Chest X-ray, PA view. Patient: 33 years old, sex M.
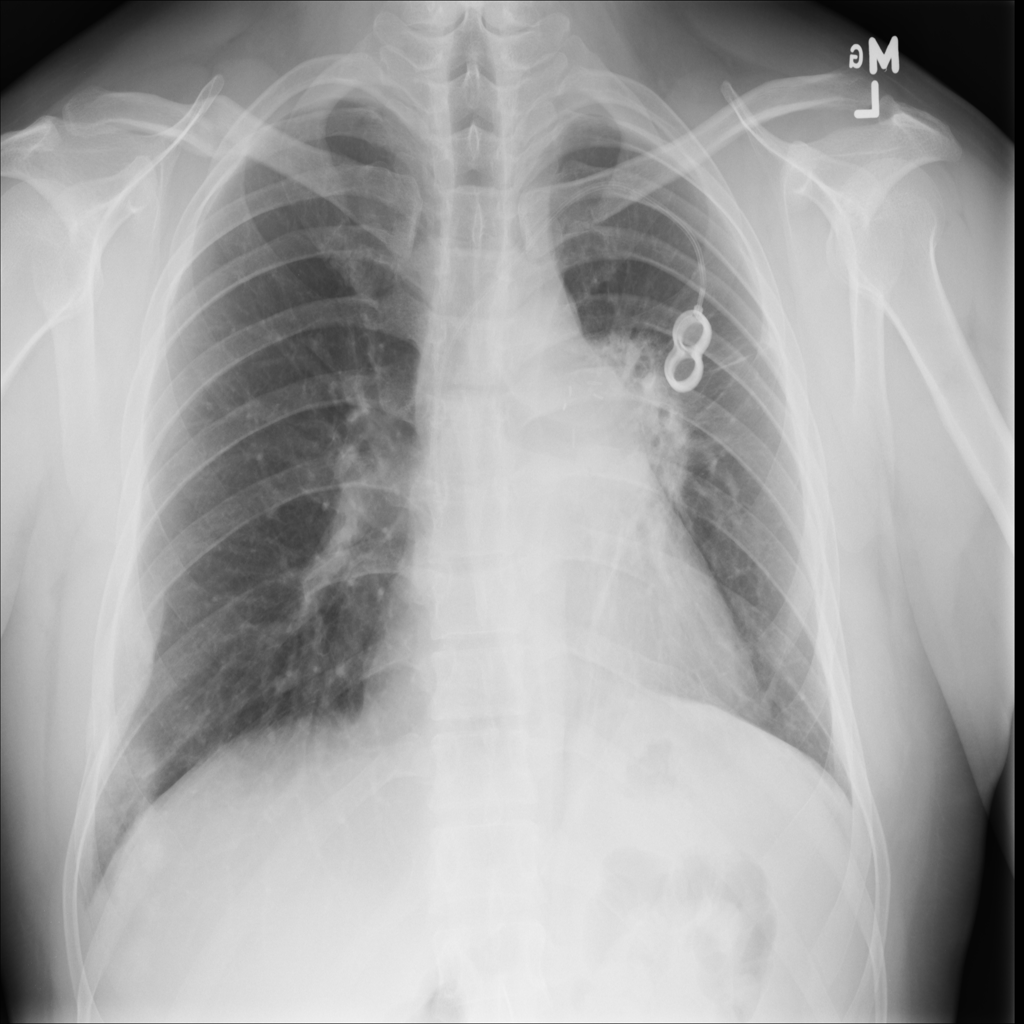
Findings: No Finding